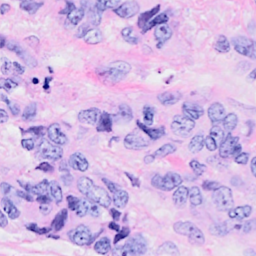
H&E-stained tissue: Breast